Aerial crown-view tile of a tropical tree (Barro Colorado Island, Panama), acquired 20250616:
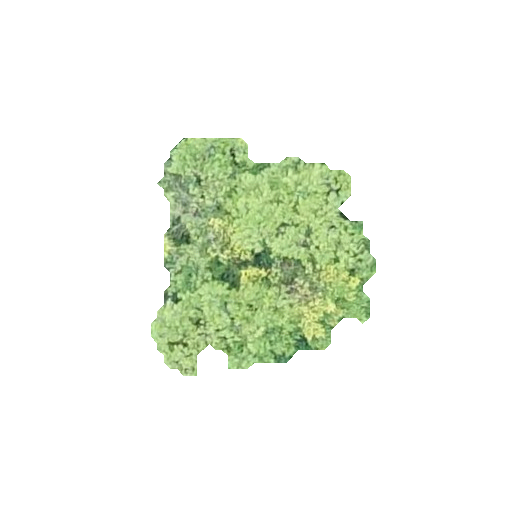
Species: Quararibea stenophylla
GBIF accepted scientific name: Quararibea stenophylla
Crown area: 56.486 m²